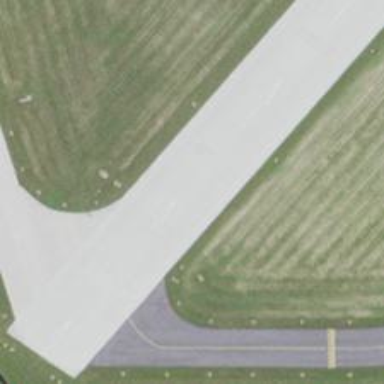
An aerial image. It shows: Runway at airport.